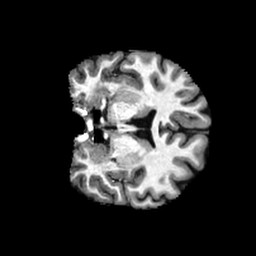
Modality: T1w
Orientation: coronal
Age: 32
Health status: healthy
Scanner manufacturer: philips
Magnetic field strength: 3 T
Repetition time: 0.007875 s
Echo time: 0.003612 s